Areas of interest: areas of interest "Parkson (Nanchang Zhongshan Store)"
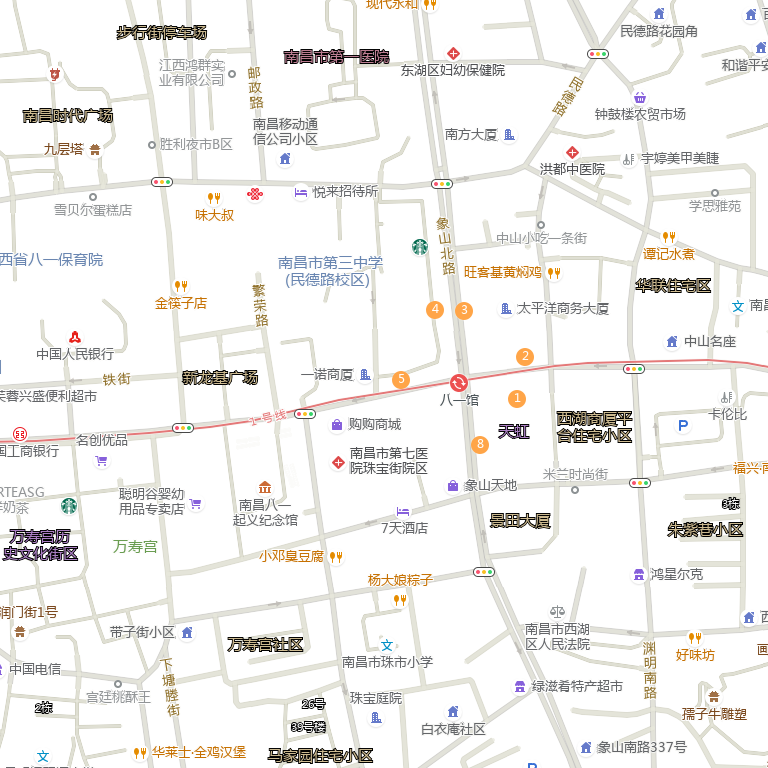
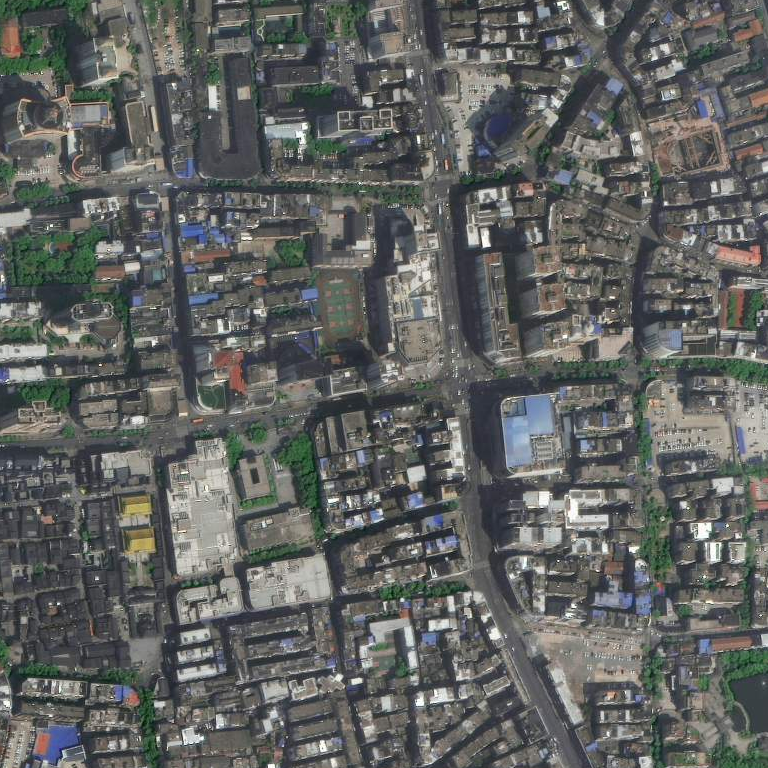